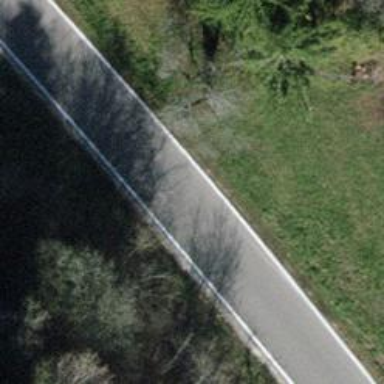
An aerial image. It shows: Tertiary road with asphalt surface.